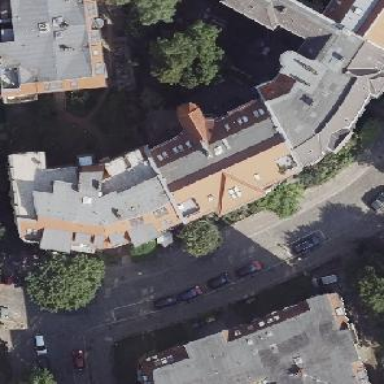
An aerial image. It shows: Building with apartments featuring unique double saltbox roof shape.